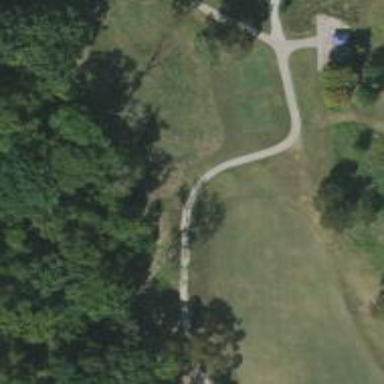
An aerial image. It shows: Golf cartpath that is also road path.